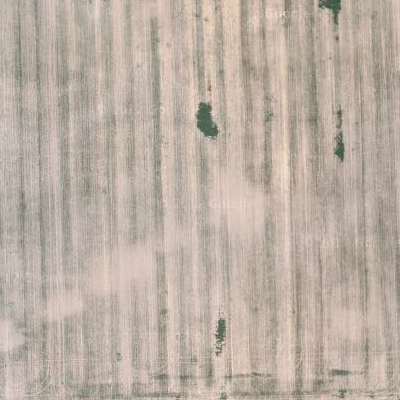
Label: bField